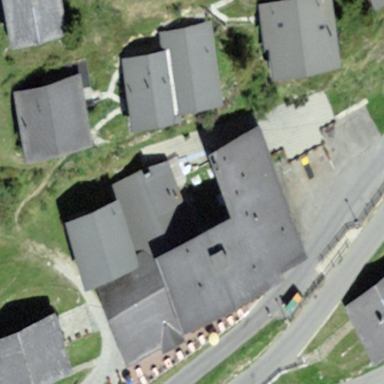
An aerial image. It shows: Hotel building.